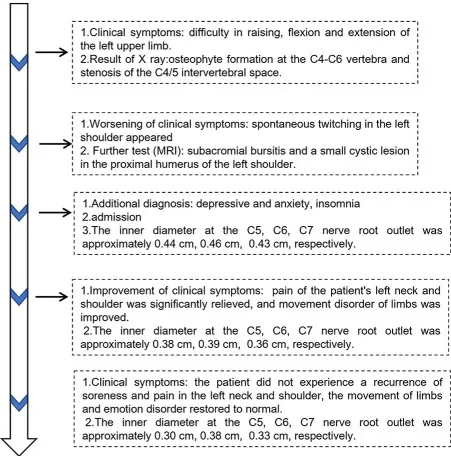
The timeline of disease course.
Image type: chart (chart)